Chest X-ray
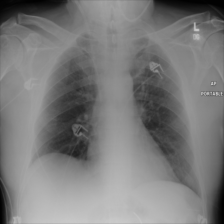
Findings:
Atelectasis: negative
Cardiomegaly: negative
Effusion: negative
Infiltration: negative
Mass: negative
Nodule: negative
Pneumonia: negative
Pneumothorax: negative
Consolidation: negative
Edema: negative
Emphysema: negative
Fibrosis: negative
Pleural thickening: negative
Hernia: negative